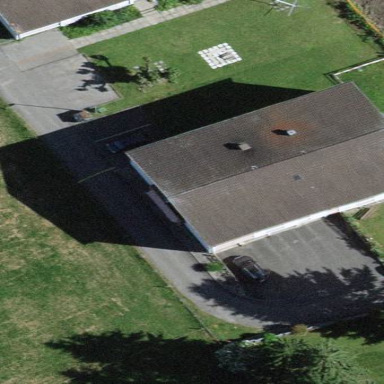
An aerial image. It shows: Residential building.